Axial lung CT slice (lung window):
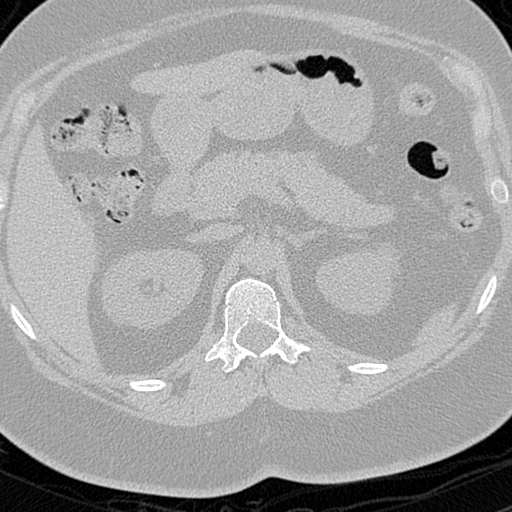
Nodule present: no